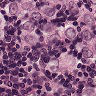
Metastatic tissue present: yes